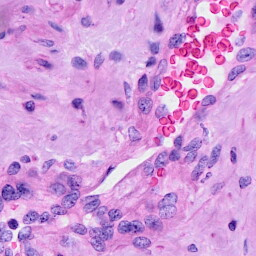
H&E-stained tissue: Cervix